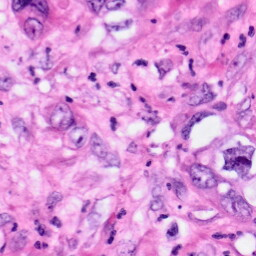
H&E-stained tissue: Pancreatic